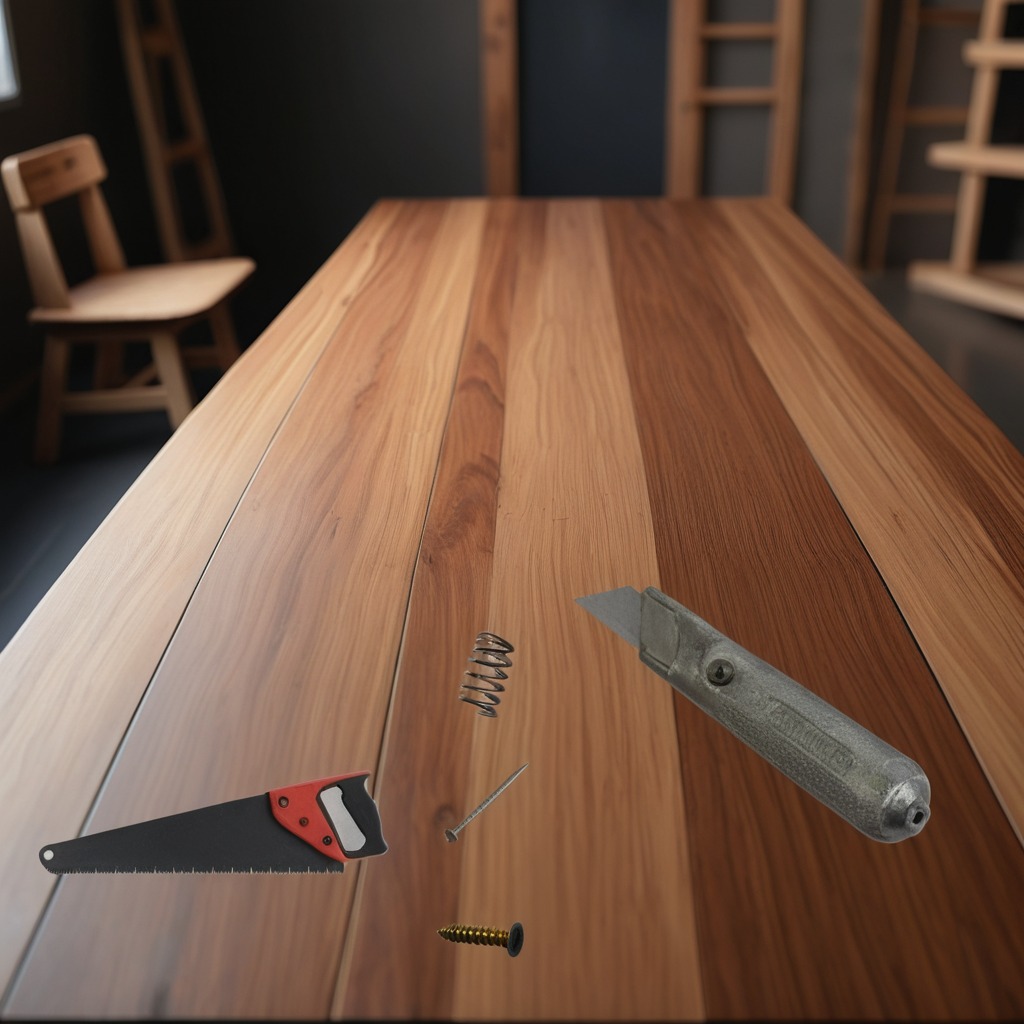
A utility knife, a metal machine screw, an iron nail, a coiled metal spring, and a handheld metal saw are lying on the wooden table.